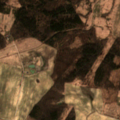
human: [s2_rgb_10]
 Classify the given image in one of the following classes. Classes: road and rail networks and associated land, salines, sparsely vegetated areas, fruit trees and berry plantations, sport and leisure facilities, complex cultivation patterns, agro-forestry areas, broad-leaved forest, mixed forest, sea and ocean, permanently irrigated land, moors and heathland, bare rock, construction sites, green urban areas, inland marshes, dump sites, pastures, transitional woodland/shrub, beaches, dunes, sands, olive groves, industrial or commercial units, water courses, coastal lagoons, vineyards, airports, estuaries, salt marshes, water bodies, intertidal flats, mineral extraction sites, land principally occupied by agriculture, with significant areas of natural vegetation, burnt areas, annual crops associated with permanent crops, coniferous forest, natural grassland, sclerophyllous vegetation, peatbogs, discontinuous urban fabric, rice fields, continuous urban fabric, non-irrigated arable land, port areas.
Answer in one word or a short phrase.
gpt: non-irrigated arable land, pastures, complex cultivation patterns, coniferous forest, mixed forest